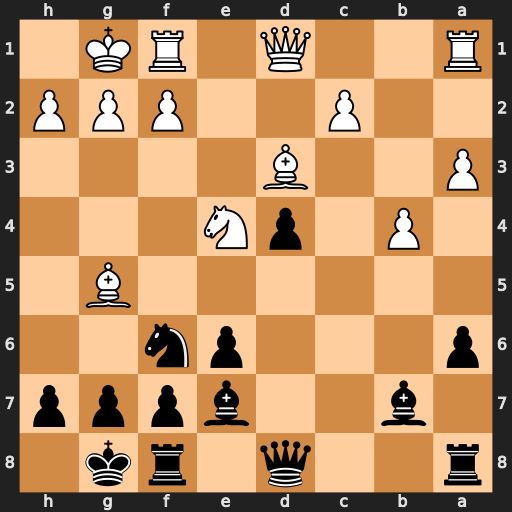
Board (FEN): r2q1rk1/1b2bppp/p3pn2/6B1/1P1pN3/P2B4/2P2PPP/R2Q1RK1
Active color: b
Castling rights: -
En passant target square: -
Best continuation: Nxe4 Bxe7 Qxe7 Bxe4 Bxe4